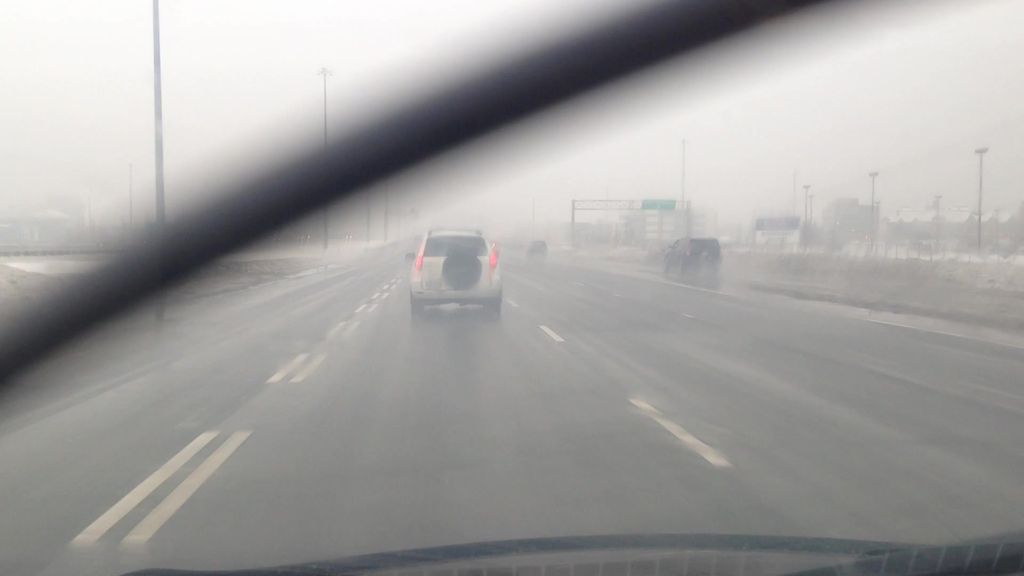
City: montreal